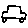
Label: car